Question: I want to get shape similar to what you can see below. The thing I am missing is the header color (the color behind Anonymous text). I've reproduced what I wanted by simply moving mouse over second textview which is now highlighted and makes this effect :)
Current code:
'''
<?xml version="1.0" encoding="utf-8"?>
<shape xmlns:android="http://schemas.android.com/apk/res/android"
android:shape="rectangle">
<stroke android:width="2dp" android:color="#000000" />
<gradient android:startColor="#898989" android:endColor="#B5B5B5" android:angle="270"/>
<corners android:bottomRightRadius="7dp" android:bottomLeftRadius="7dp"
android:topLeftRadius="7dp" android:topRightRadius="7dp"/>
</shape>
'''

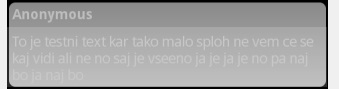
Answer: You need to use a <URL> that contains two drawables.
For example, the first will cover the whole shape, and the second will overlay it but with 'android:top="10dp"' set, to create an offset showing the underlying first shape
Like so:
'''
<?xml version="1.0" encoding="utf-8"?>
<layer-list xmlns:android="http://schemas.android.com/apk/res/android" >
<item>
<shape android:shape="rectangle" >
<stroke
android:width="2dp"
android:color="#000000" />
<solid android:color="#00ff00" />
<corners
android:bottomLeftRadius="7dp"
android:bottomRightRadius="7dp" />
</shape>
</item>
<item
android:bottom="2dp"
android:left="2dp"
android:right="2dp"
android:top="20dp">
<shape android:shape="rectangle" >
<gradient
android:angle="270"
android:endColor="#B5B5B5"
android:startColor="#898989" />
<corners
android:bottomLeftRadius="7dp"
android:bottomRightRadius="7dp" />
</shape>
</item>
</layer-list>
'''